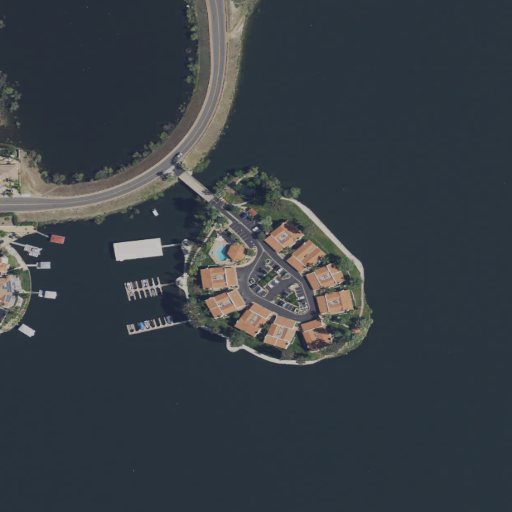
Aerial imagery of island in California named Skippers Island containing open water, medium intensity development, low intensity development, grassland, open development, shrub, and high intensity development